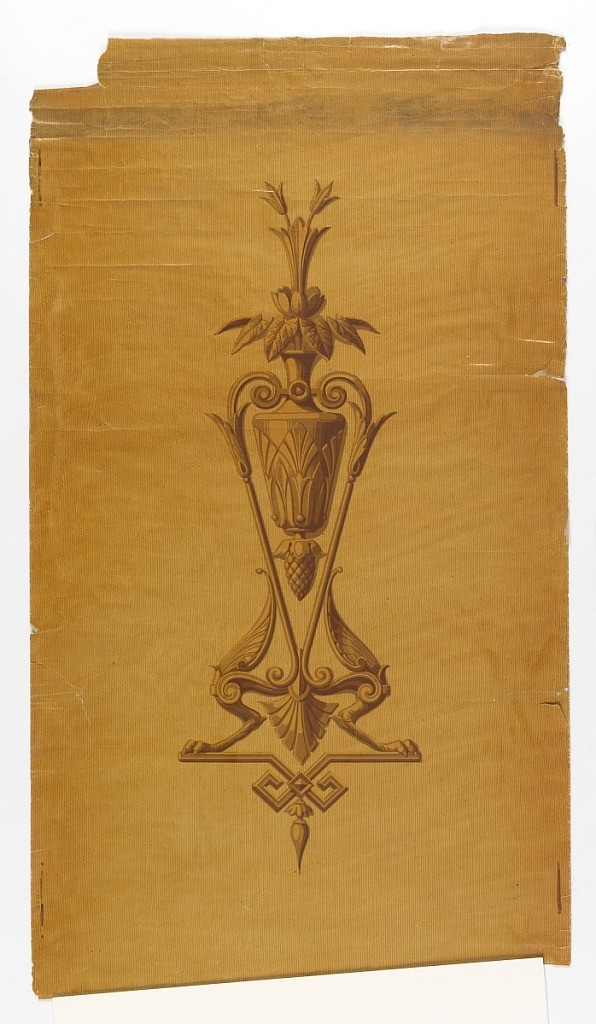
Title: Decorative panel
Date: ca. 1850
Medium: Block-printed paper
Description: Stylized motif of urn with pendant pineapple motif, containing bouquet of flowers. Urn is suspended in a pedestal with paw feet. Printed in shades of tan and yellow over a glossy ground of tan combed to imitate wood graining.